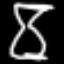
Label: hourglass